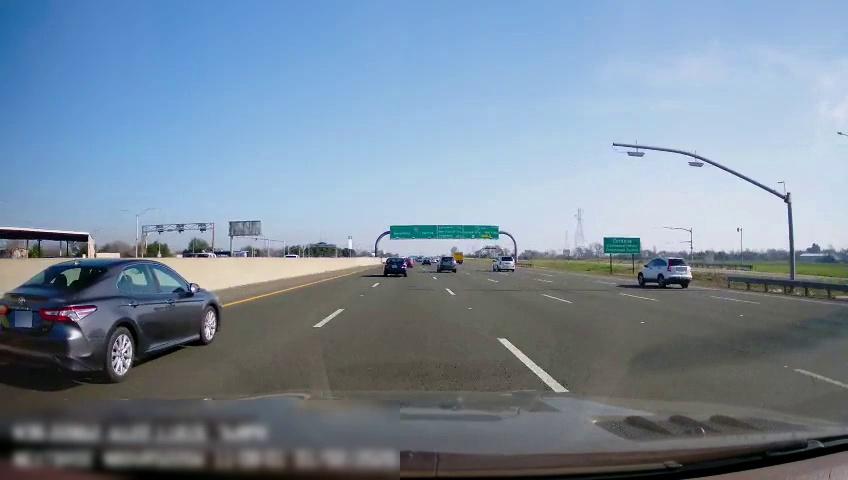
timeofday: Day
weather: Sunny
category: Drivable Space
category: Drivable Space
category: Vehicles | SUV
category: Vehicles | SUV
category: Vehicles | Truck
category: Vehicles | SUV
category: Vehicles | Van
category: Vehicles | Car
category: Lanes | Alternate Lane
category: Lanes | Current Lane
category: Lanes | Current Lane
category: Lanes | Alternate Lane
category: Lanes | Alternate Lane
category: Lanes | Alternate Lane
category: Lanes | Alternate Lane
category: Traffic | Signs
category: Traffic | Signs
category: Traffic | Signs
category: Traffic | Signs